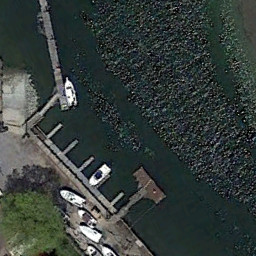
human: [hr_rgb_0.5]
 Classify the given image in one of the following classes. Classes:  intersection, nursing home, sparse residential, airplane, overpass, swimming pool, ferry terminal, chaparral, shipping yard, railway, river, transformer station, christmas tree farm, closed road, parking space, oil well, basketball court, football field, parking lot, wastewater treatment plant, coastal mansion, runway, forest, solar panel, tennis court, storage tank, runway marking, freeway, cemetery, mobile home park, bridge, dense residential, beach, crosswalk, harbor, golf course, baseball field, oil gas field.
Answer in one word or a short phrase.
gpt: ferry terminal